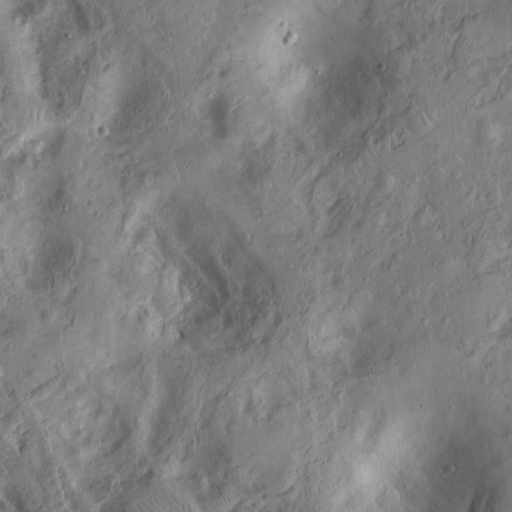
Objects detected: cone, cone, cone, cone, cone